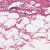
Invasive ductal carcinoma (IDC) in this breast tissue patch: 0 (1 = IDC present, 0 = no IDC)